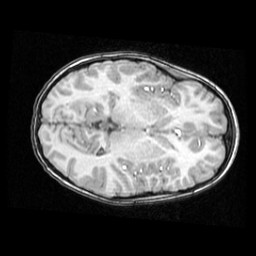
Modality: T1w
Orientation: axial
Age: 9
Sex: female
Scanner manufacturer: ge
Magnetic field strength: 1.5 T
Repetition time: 0.03333 s
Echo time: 0.008 s